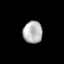
Tissue: lung
Cell type: Fibroblasts
Senescence score: 0.2357
Nuclear area (px): 424
Mean DAPI intensity: 178.012